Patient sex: M
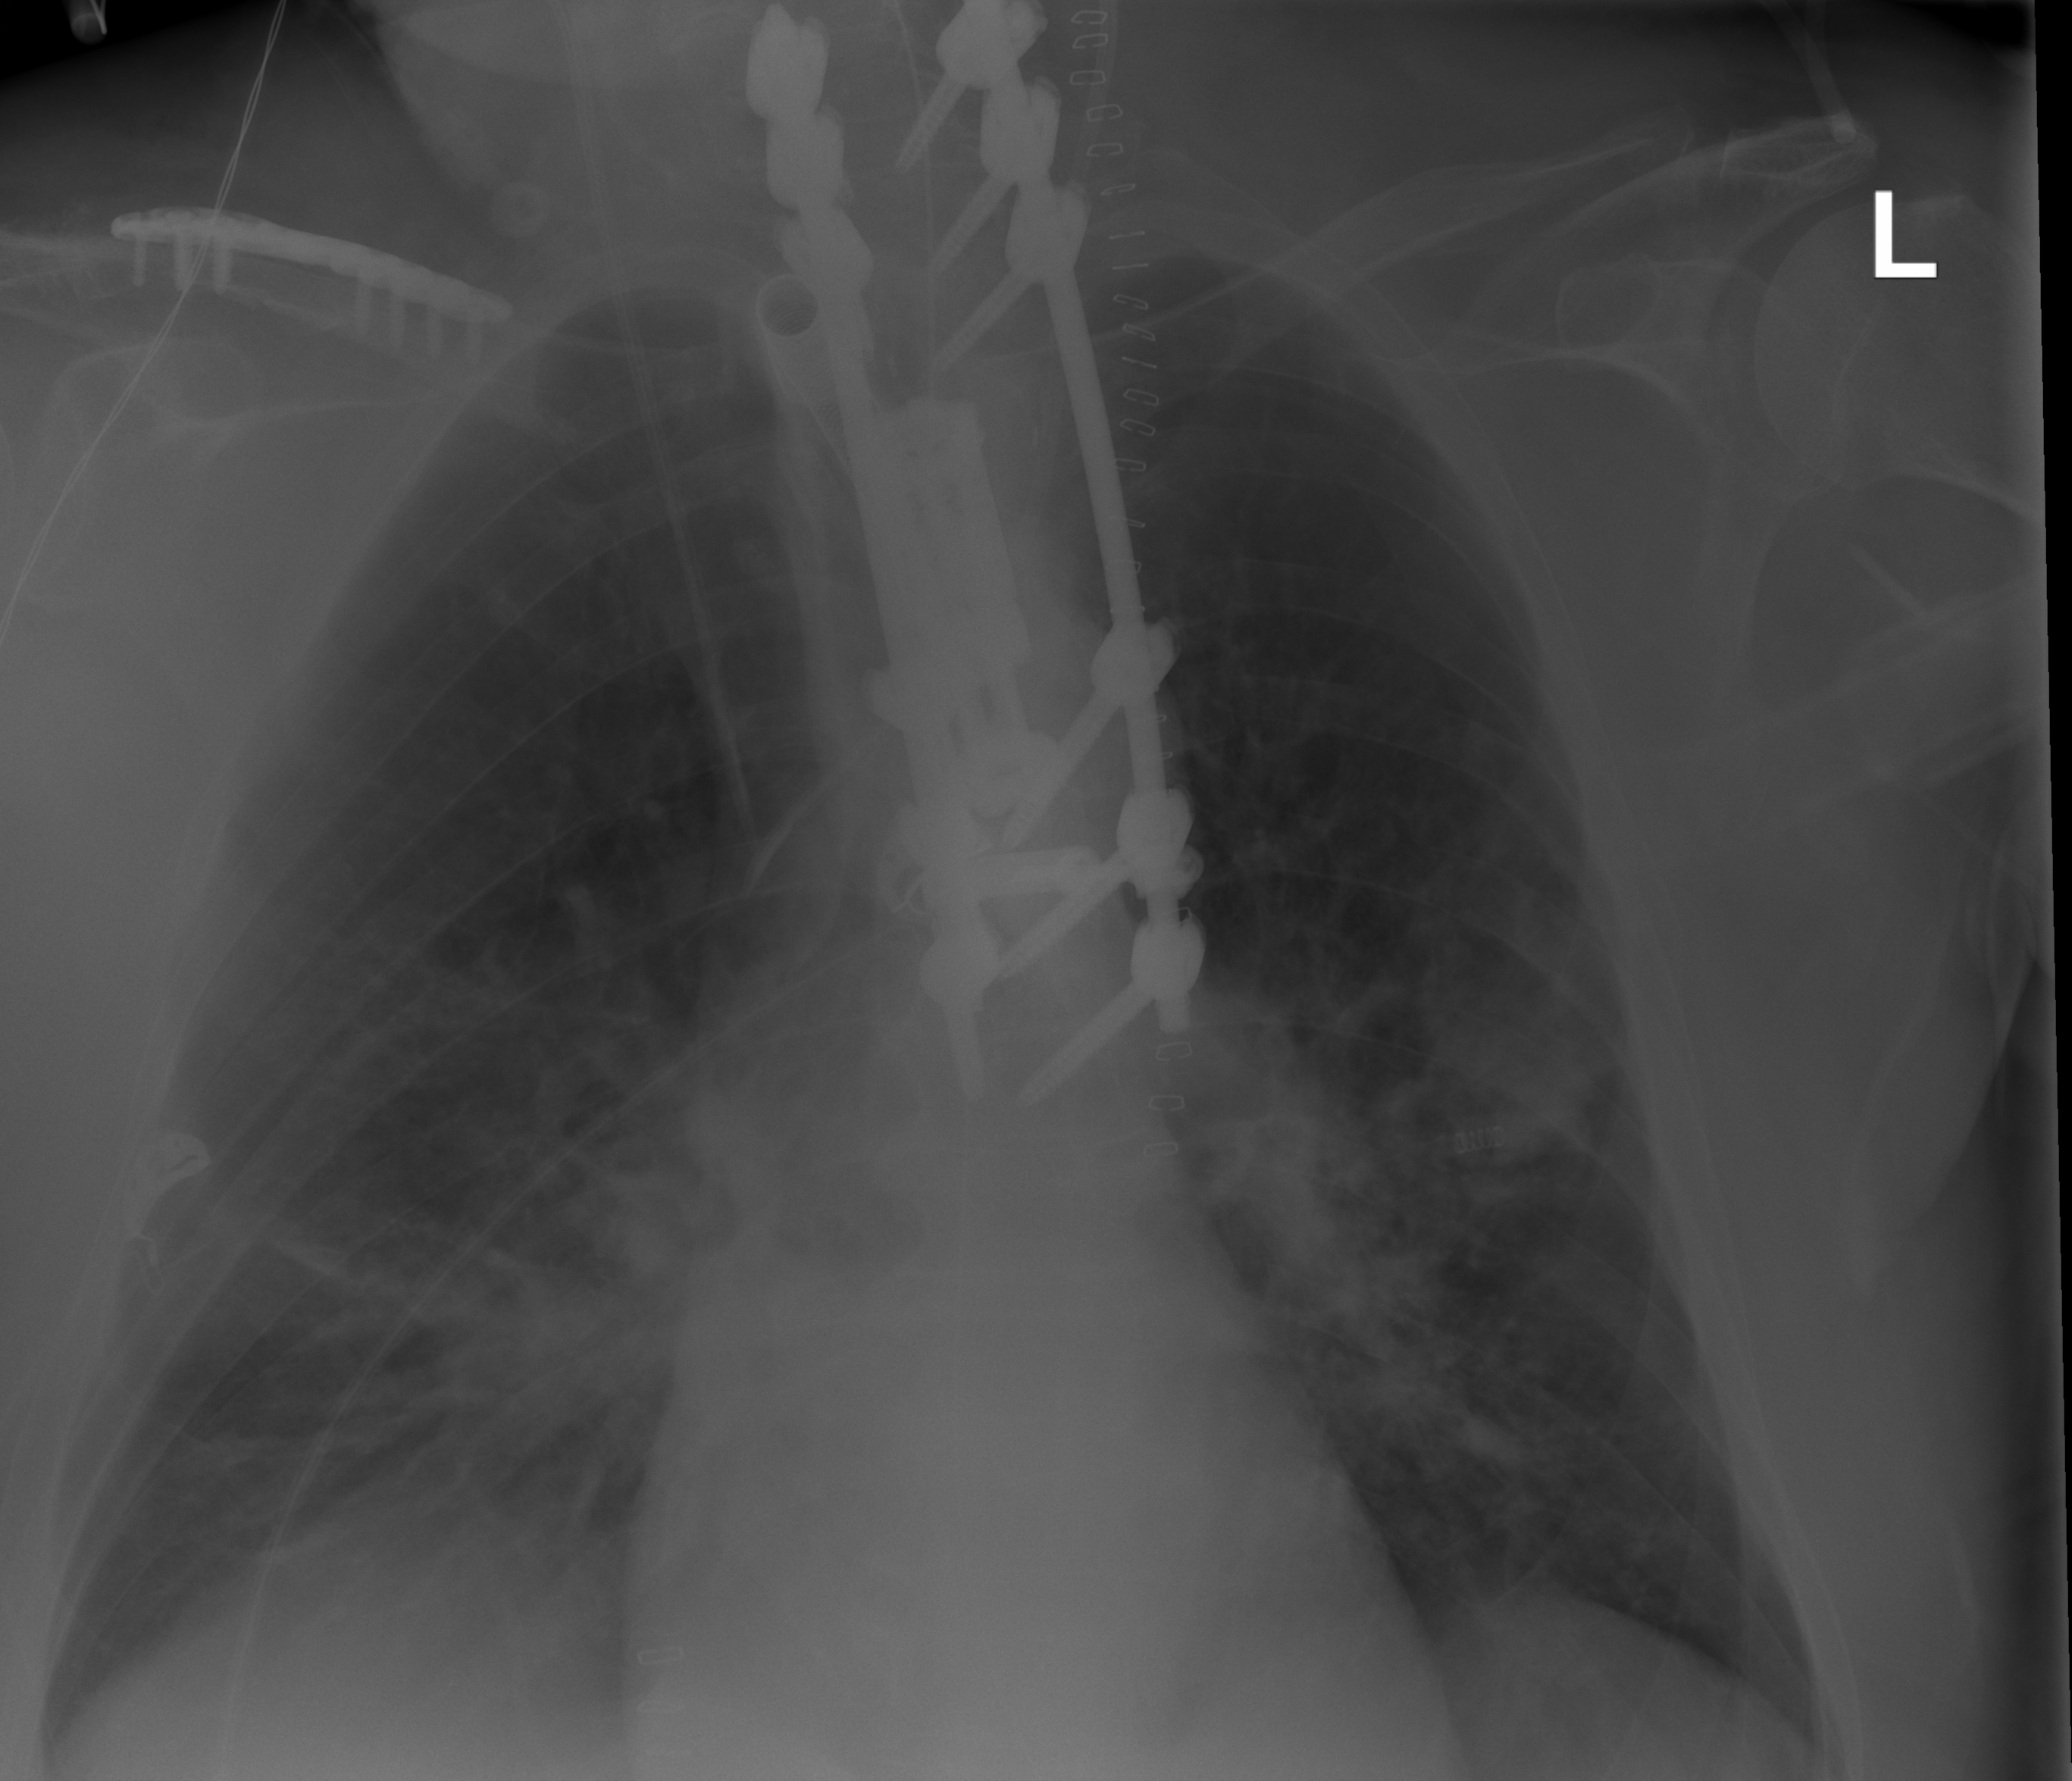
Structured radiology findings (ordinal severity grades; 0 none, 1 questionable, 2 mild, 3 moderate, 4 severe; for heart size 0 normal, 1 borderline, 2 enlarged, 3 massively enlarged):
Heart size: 0
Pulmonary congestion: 0
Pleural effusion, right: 2
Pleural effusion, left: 1
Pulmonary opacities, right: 2
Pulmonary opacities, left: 2
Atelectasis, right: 0
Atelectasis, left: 0